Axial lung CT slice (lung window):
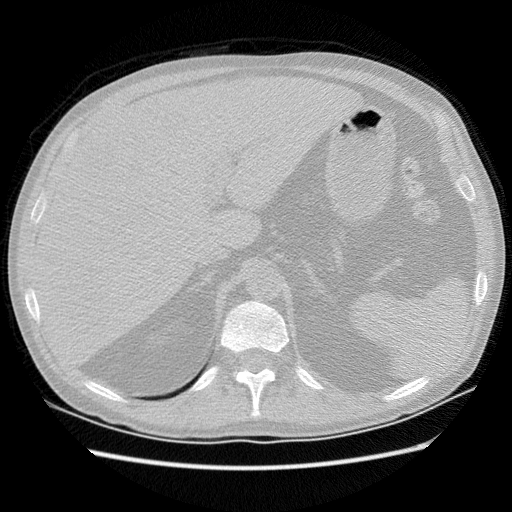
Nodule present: no